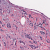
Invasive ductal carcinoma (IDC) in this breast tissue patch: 1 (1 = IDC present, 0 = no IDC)